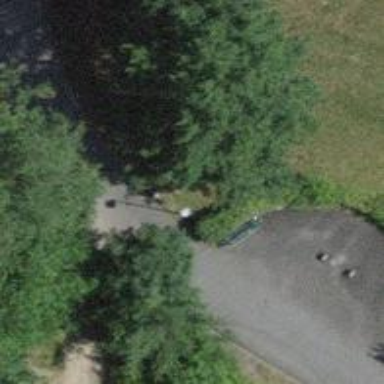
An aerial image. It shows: Bench.